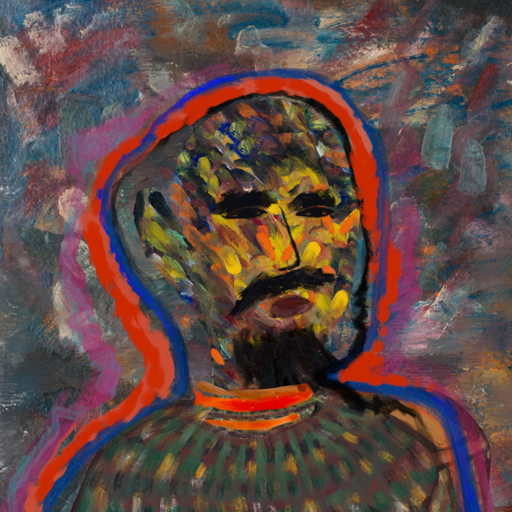
Background: Boggyland, Head And Neck Side: An_Impression, Face Side: Mosgoul, Bust: After_Raid, Hair Side: Experience, Head Accessory: Blank, Second Necklace: Blank, Necklace: Experience, Baby: Blank